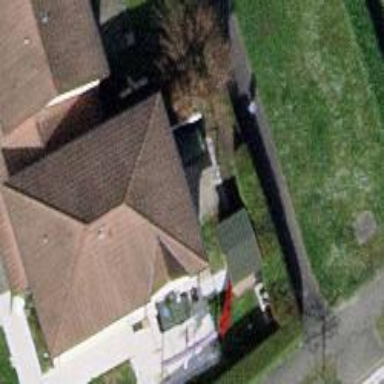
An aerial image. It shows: House with hipped roof.